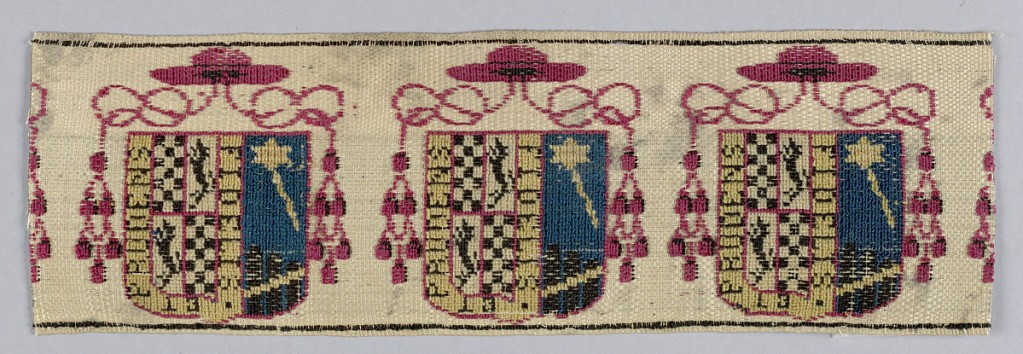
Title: Livery trimmings
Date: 18th century
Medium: silk Technique: cut and uncut supplementary warp pile (velvet) in a woven foundation
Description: Eight fragments of trimmings for coach or livery in multicolored velvet with the heraldry of family, profession or Catholic Church.